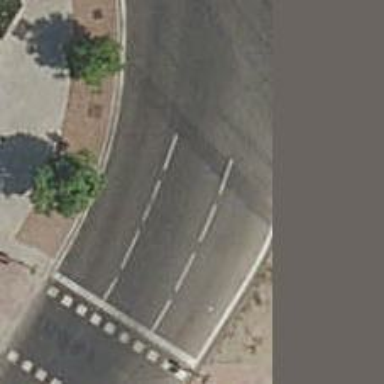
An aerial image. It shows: Tertiary road with asphalt surface.